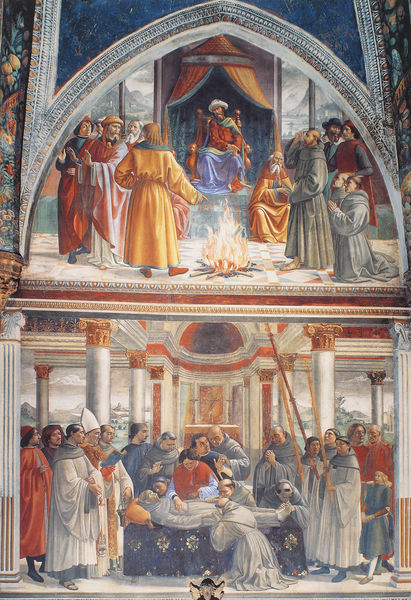
Titel: Capella Sassetti
Künstler: Ghirlandaio
Standort: Florenz, S. Trinita (EU - I - Toskana)
Schlagwörter: feuer, flügel, männer, säule, säulen, bart, leiche, tod, tot, kirche, kutte, renaissance, engel, putte, italien, bischof, kissen, könig, papst, thron, bett, halle, krank, religion, dom, beten, gebet, spitzbogen, totenbett, krankheit, priester, siena, florenz, baldachin, geistliche, mönche, fresko, heilung, sterbeszene, sienna, boticelli, btticelli